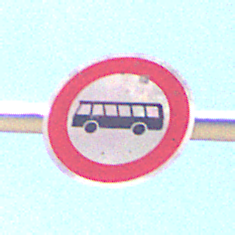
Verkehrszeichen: VerbotKraftomnibusse
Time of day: Midday
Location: Outdoor (Nature)
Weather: Clear
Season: NotSpecified
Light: Natural